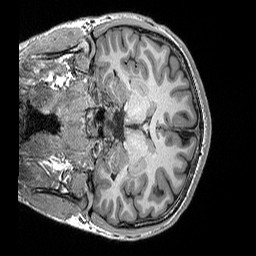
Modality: T1w
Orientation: coronal
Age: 24
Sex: male
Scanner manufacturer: siemens
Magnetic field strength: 3 T
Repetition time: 2.3 s
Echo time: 0.00298 s